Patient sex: F
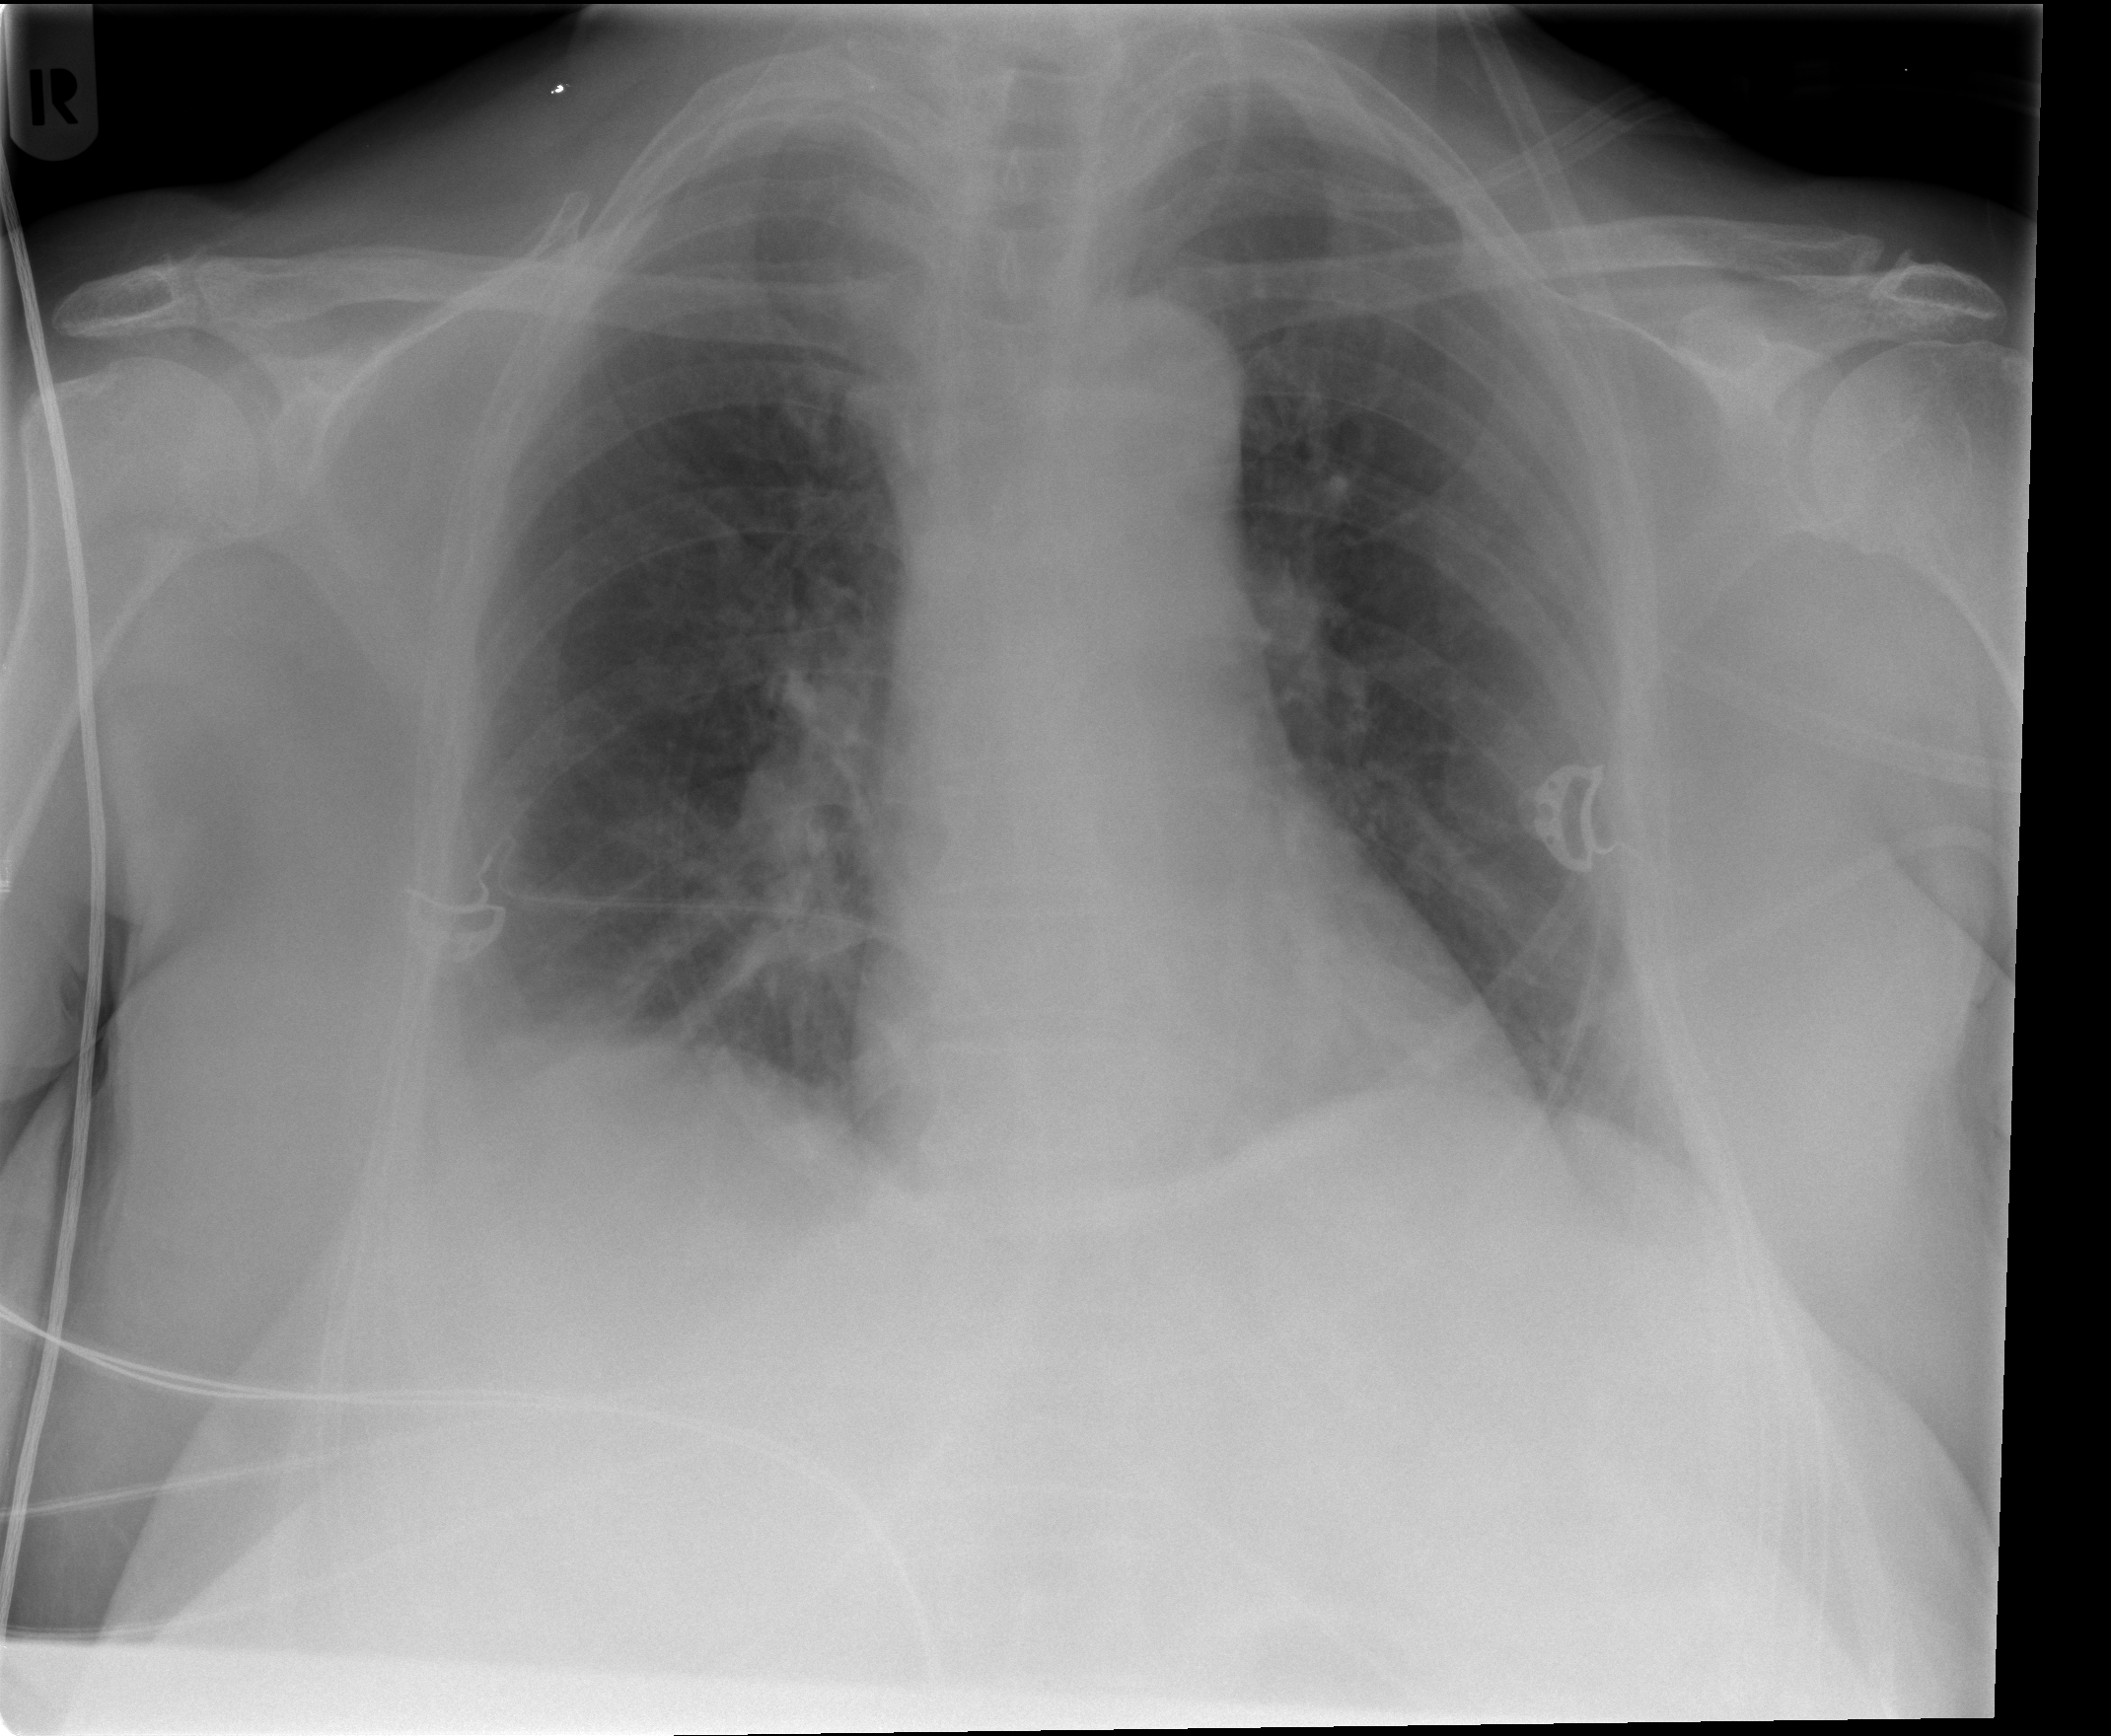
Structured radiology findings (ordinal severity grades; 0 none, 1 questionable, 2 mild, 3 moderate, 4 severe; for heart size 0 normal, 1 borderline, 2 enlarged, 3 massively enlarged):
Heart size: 0
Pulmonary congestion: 0
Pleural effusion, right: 2
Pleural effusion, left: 0
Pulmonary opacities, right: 0
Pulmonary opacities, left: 0
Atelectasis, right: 2
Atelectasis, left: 0